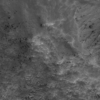
Label: not_dusty